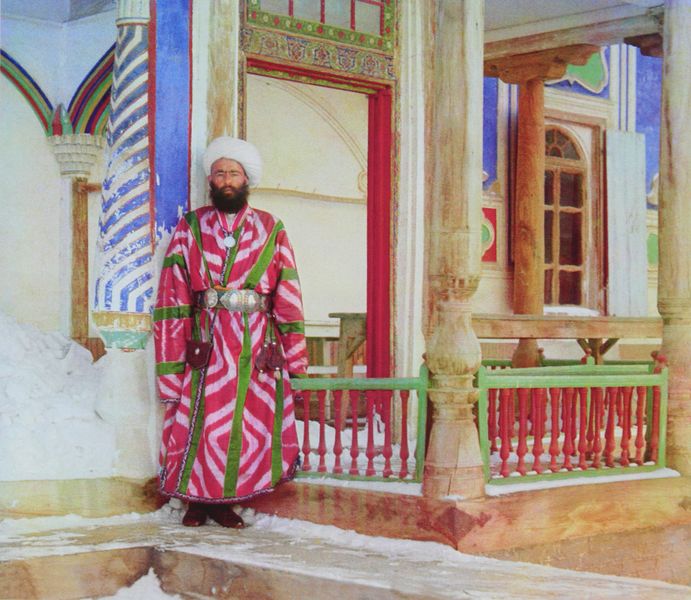
Titel: Porträt eines Hofbeamten in Buchara
Künstler: Sergei Michailowitsch Prokudin-Gorskii
Standort: Washington
Institution: Foto Library of Congress
Schlagwörter: blau, mann, weiß, grün, bunt, fenster, holz, säule, säulen, gürtel, rot, schnee, muster, bart, architektur, sockel, porträt, gewand, pose, farbig, hitze, streifen, geländer, stufe, moschee, orient, balustrade, photo, turban, farbigkeit, kaftan, moslem, mosche